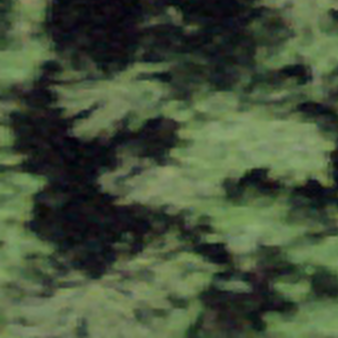
Label: other